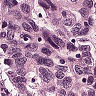
Metastatic tissue present: yes